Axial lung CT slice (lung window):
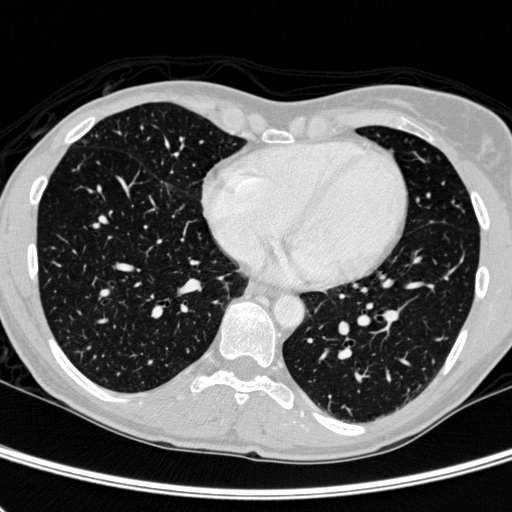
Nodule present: no